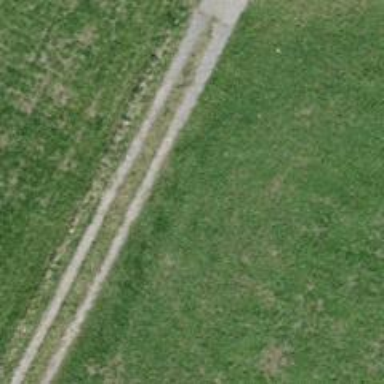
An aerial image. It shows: Track with grade2 tracktype.